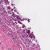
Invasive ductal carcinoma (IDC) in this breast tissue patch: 0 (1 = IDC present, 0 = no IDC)